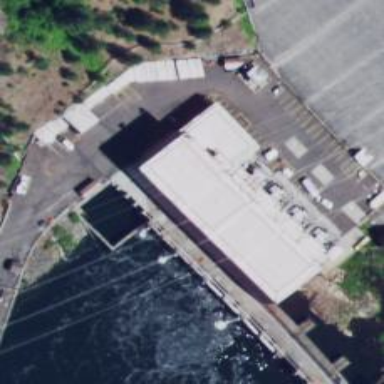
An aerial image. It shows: Hydro power generator.